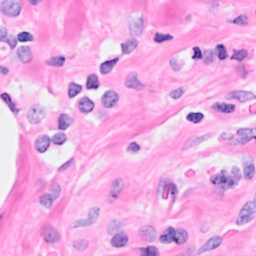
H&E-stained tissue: Breast